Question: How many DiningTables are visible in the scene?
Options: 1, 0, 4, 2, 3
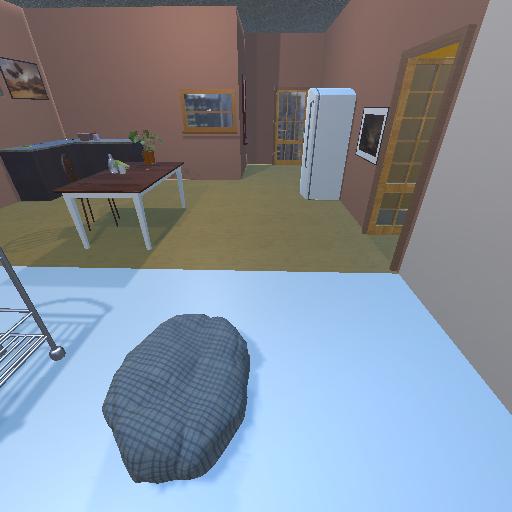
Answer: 1